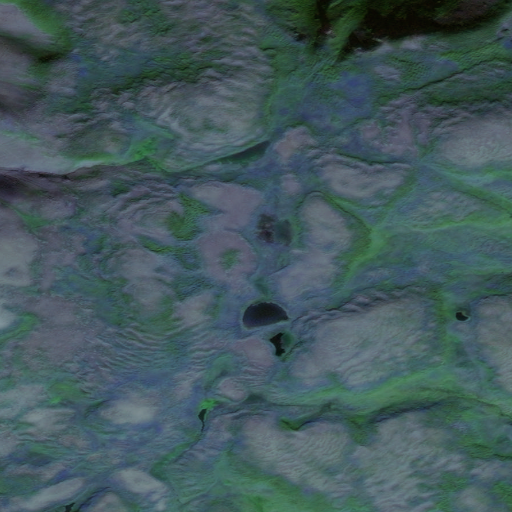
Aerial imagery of hill in Alaska named Bottle Cork Hill containing only unknown